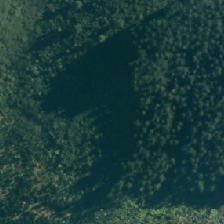
Land cover: harvested_forest